Question: I have integrated red laser for barcode scanning in my application. But found out that its is not able to scan one barcode.Do anybody have idea of any altenative to red laser or how to support scanning of below barcode.
Thanks in advance!!
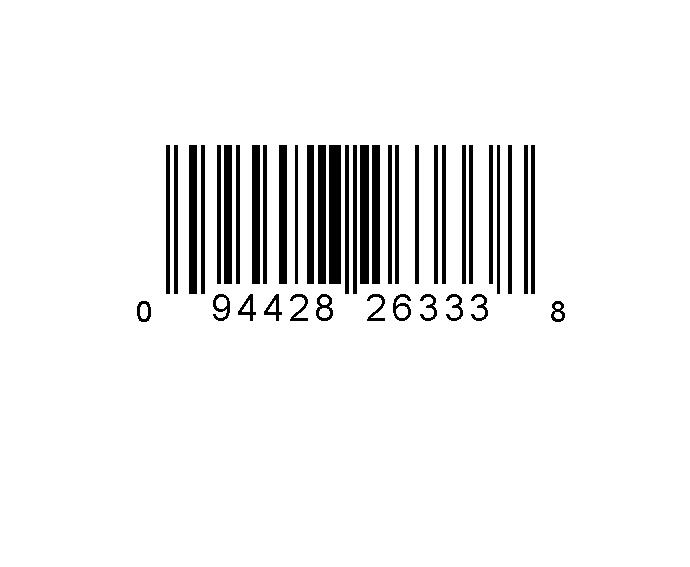
Answer: <URL>